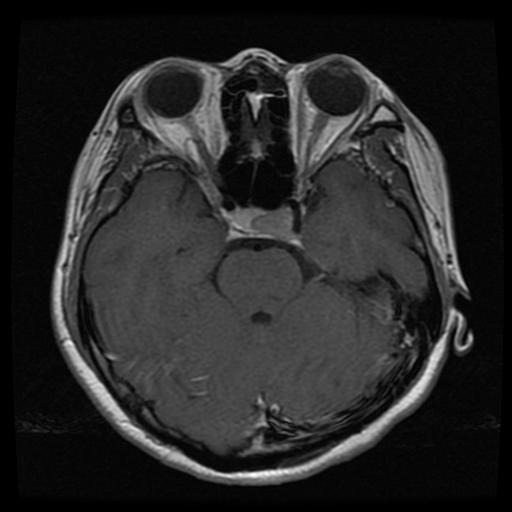
Label: pituitary